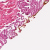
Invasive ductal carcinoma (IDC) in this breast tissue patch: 0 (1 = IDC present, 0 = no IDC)